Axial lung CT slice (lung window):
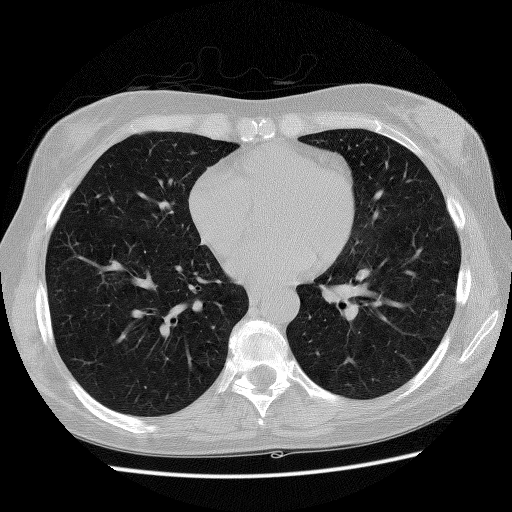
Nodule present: no